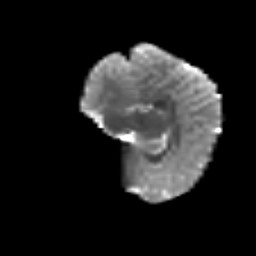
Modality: T2w
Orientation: sagittal
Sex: female
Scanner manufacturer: siemens
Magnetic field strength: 3 T
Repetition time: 5 s
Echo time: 0.071 s